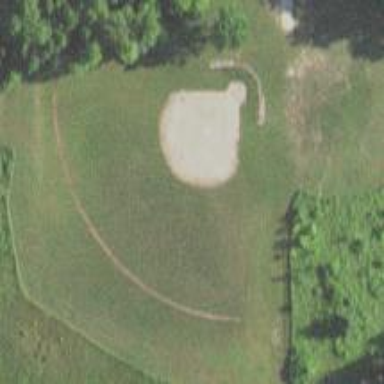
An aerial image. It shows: Baseball pitch for leisure land.